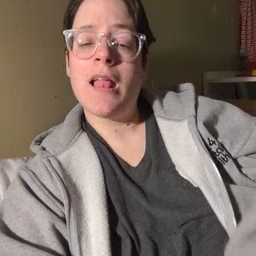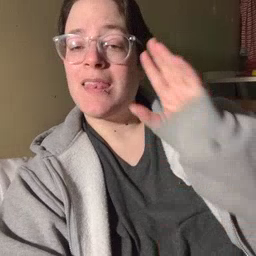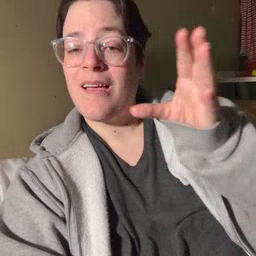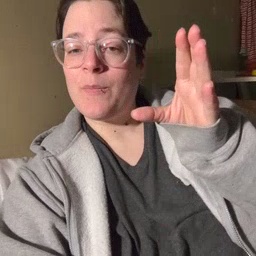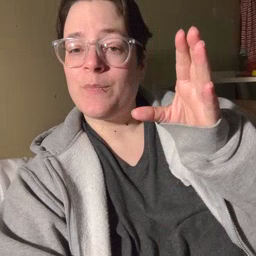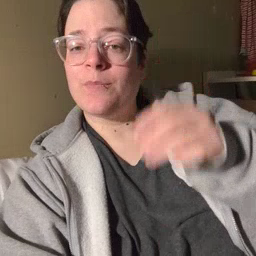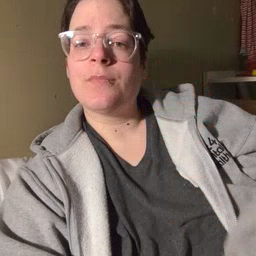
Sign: hello